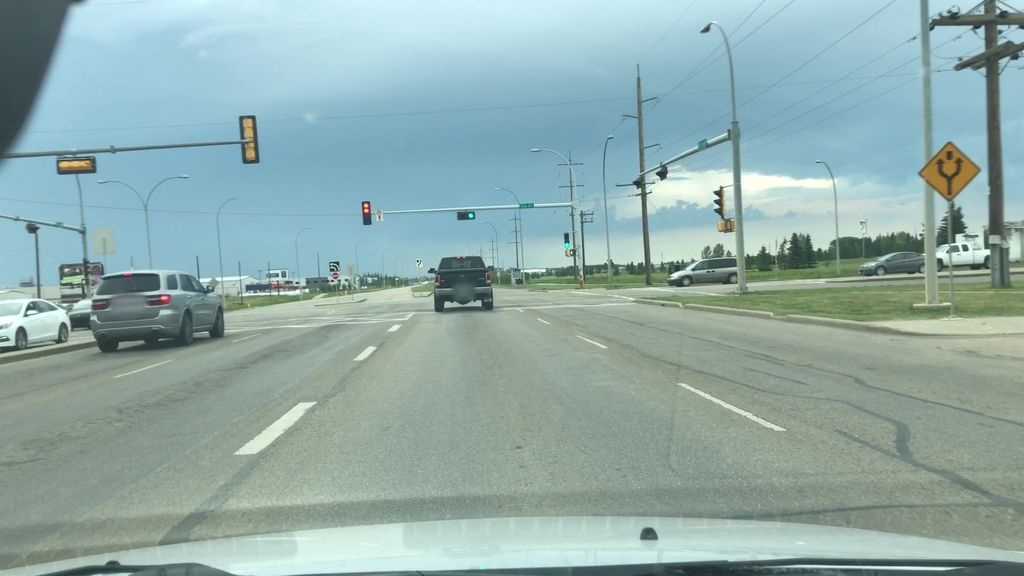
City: edmonton